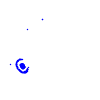
Particle: electron